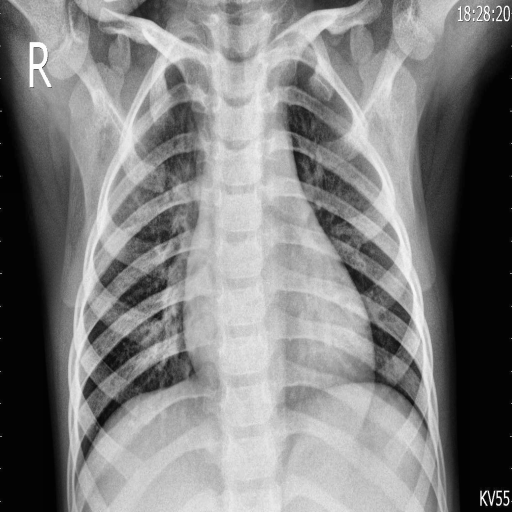
Finding: PNEUMONIA